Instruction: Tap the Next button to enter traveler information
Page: cart
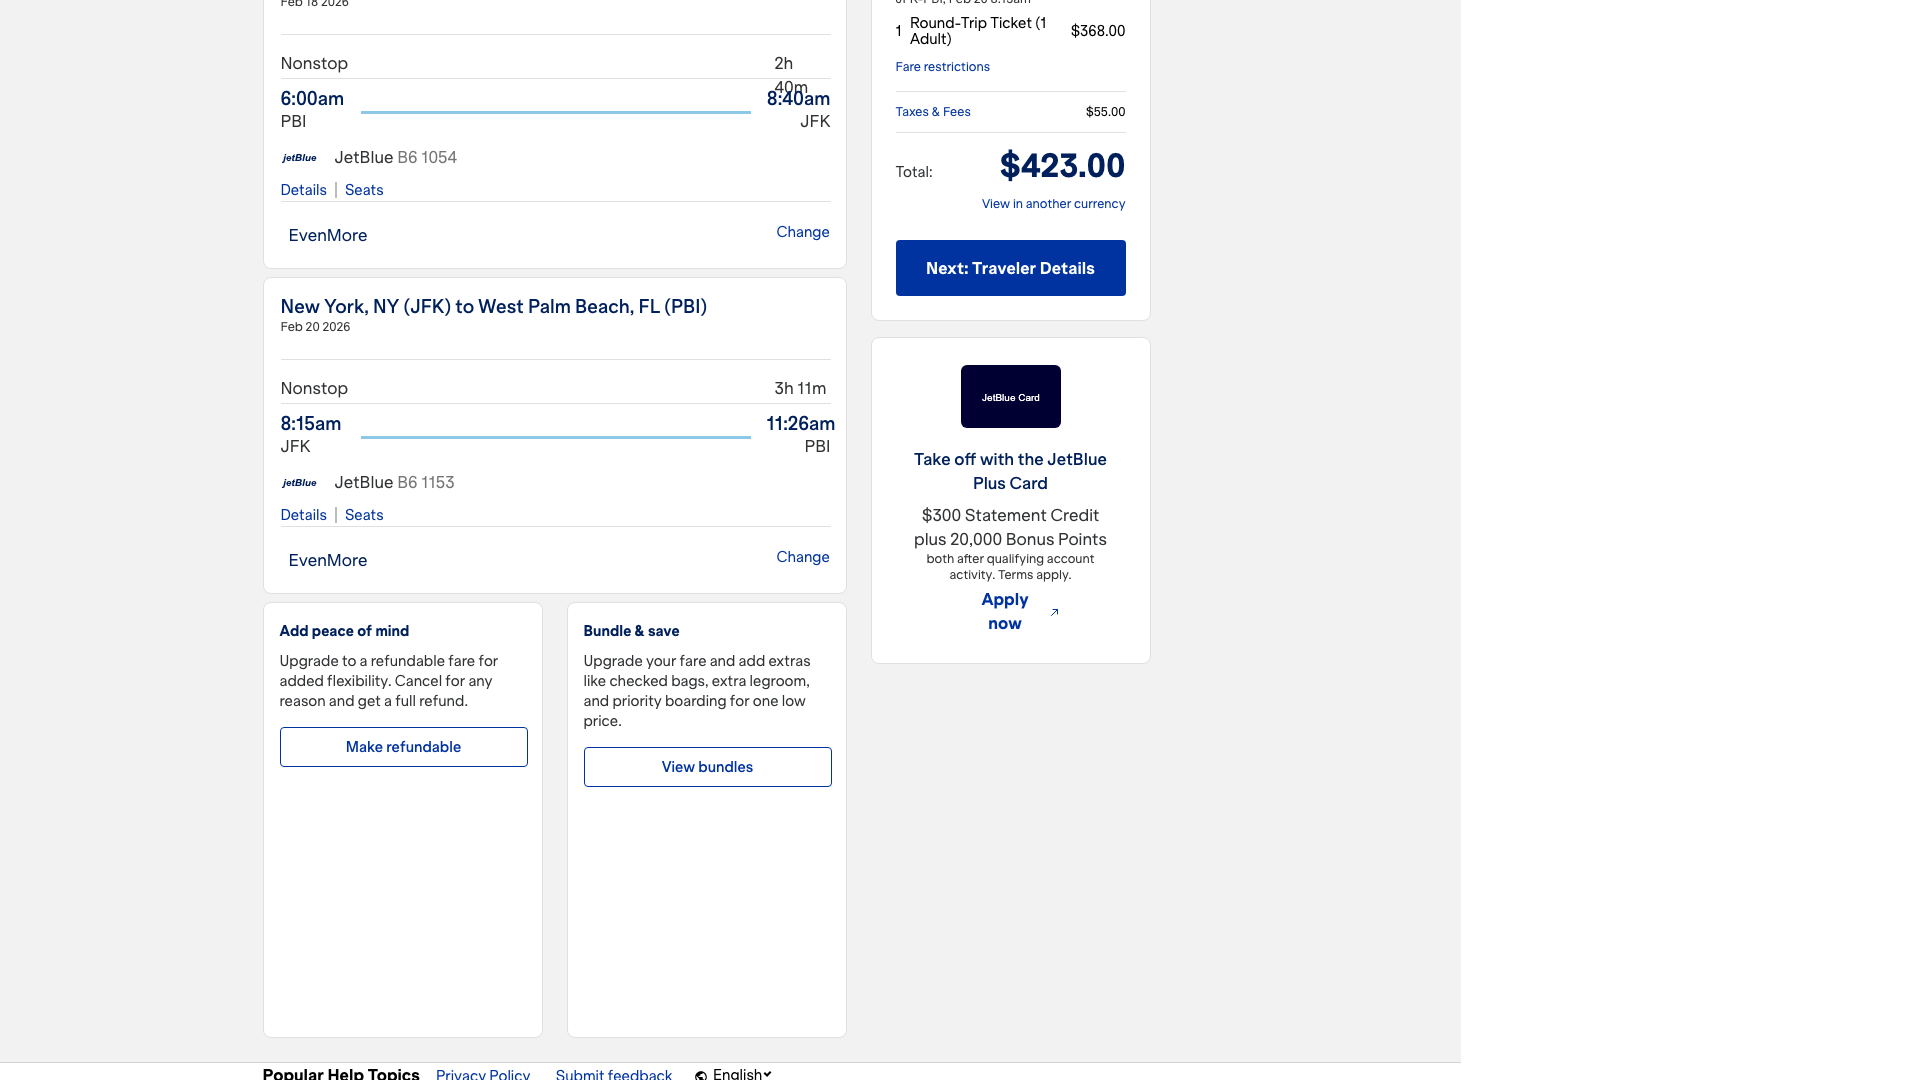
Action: click